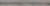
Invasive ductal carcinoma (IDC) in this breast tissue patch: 0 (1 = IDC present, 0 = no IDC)